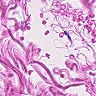
Metastatic tissue present: no